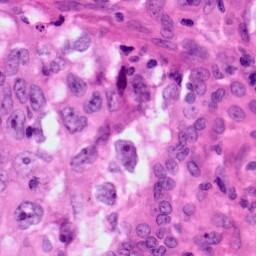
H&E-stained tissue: Lung